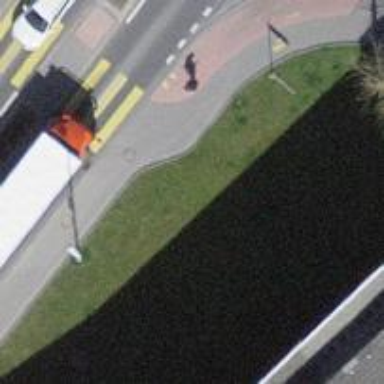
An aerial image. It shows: Sidewalk along the footway.